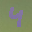
Label: 4